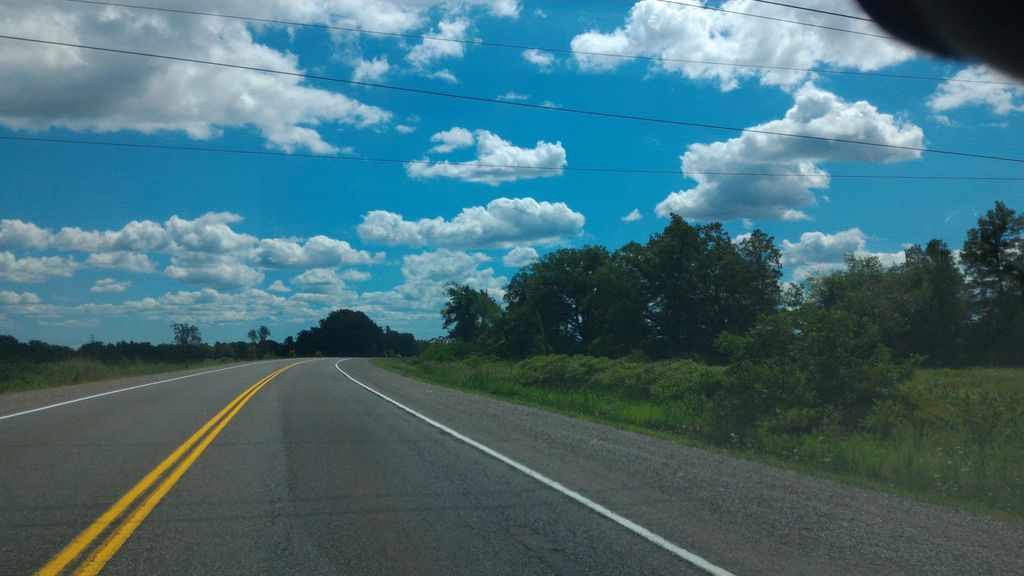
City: hamilton